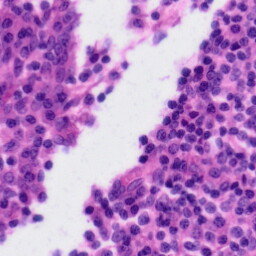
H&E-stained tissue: Tonsil